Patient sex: M
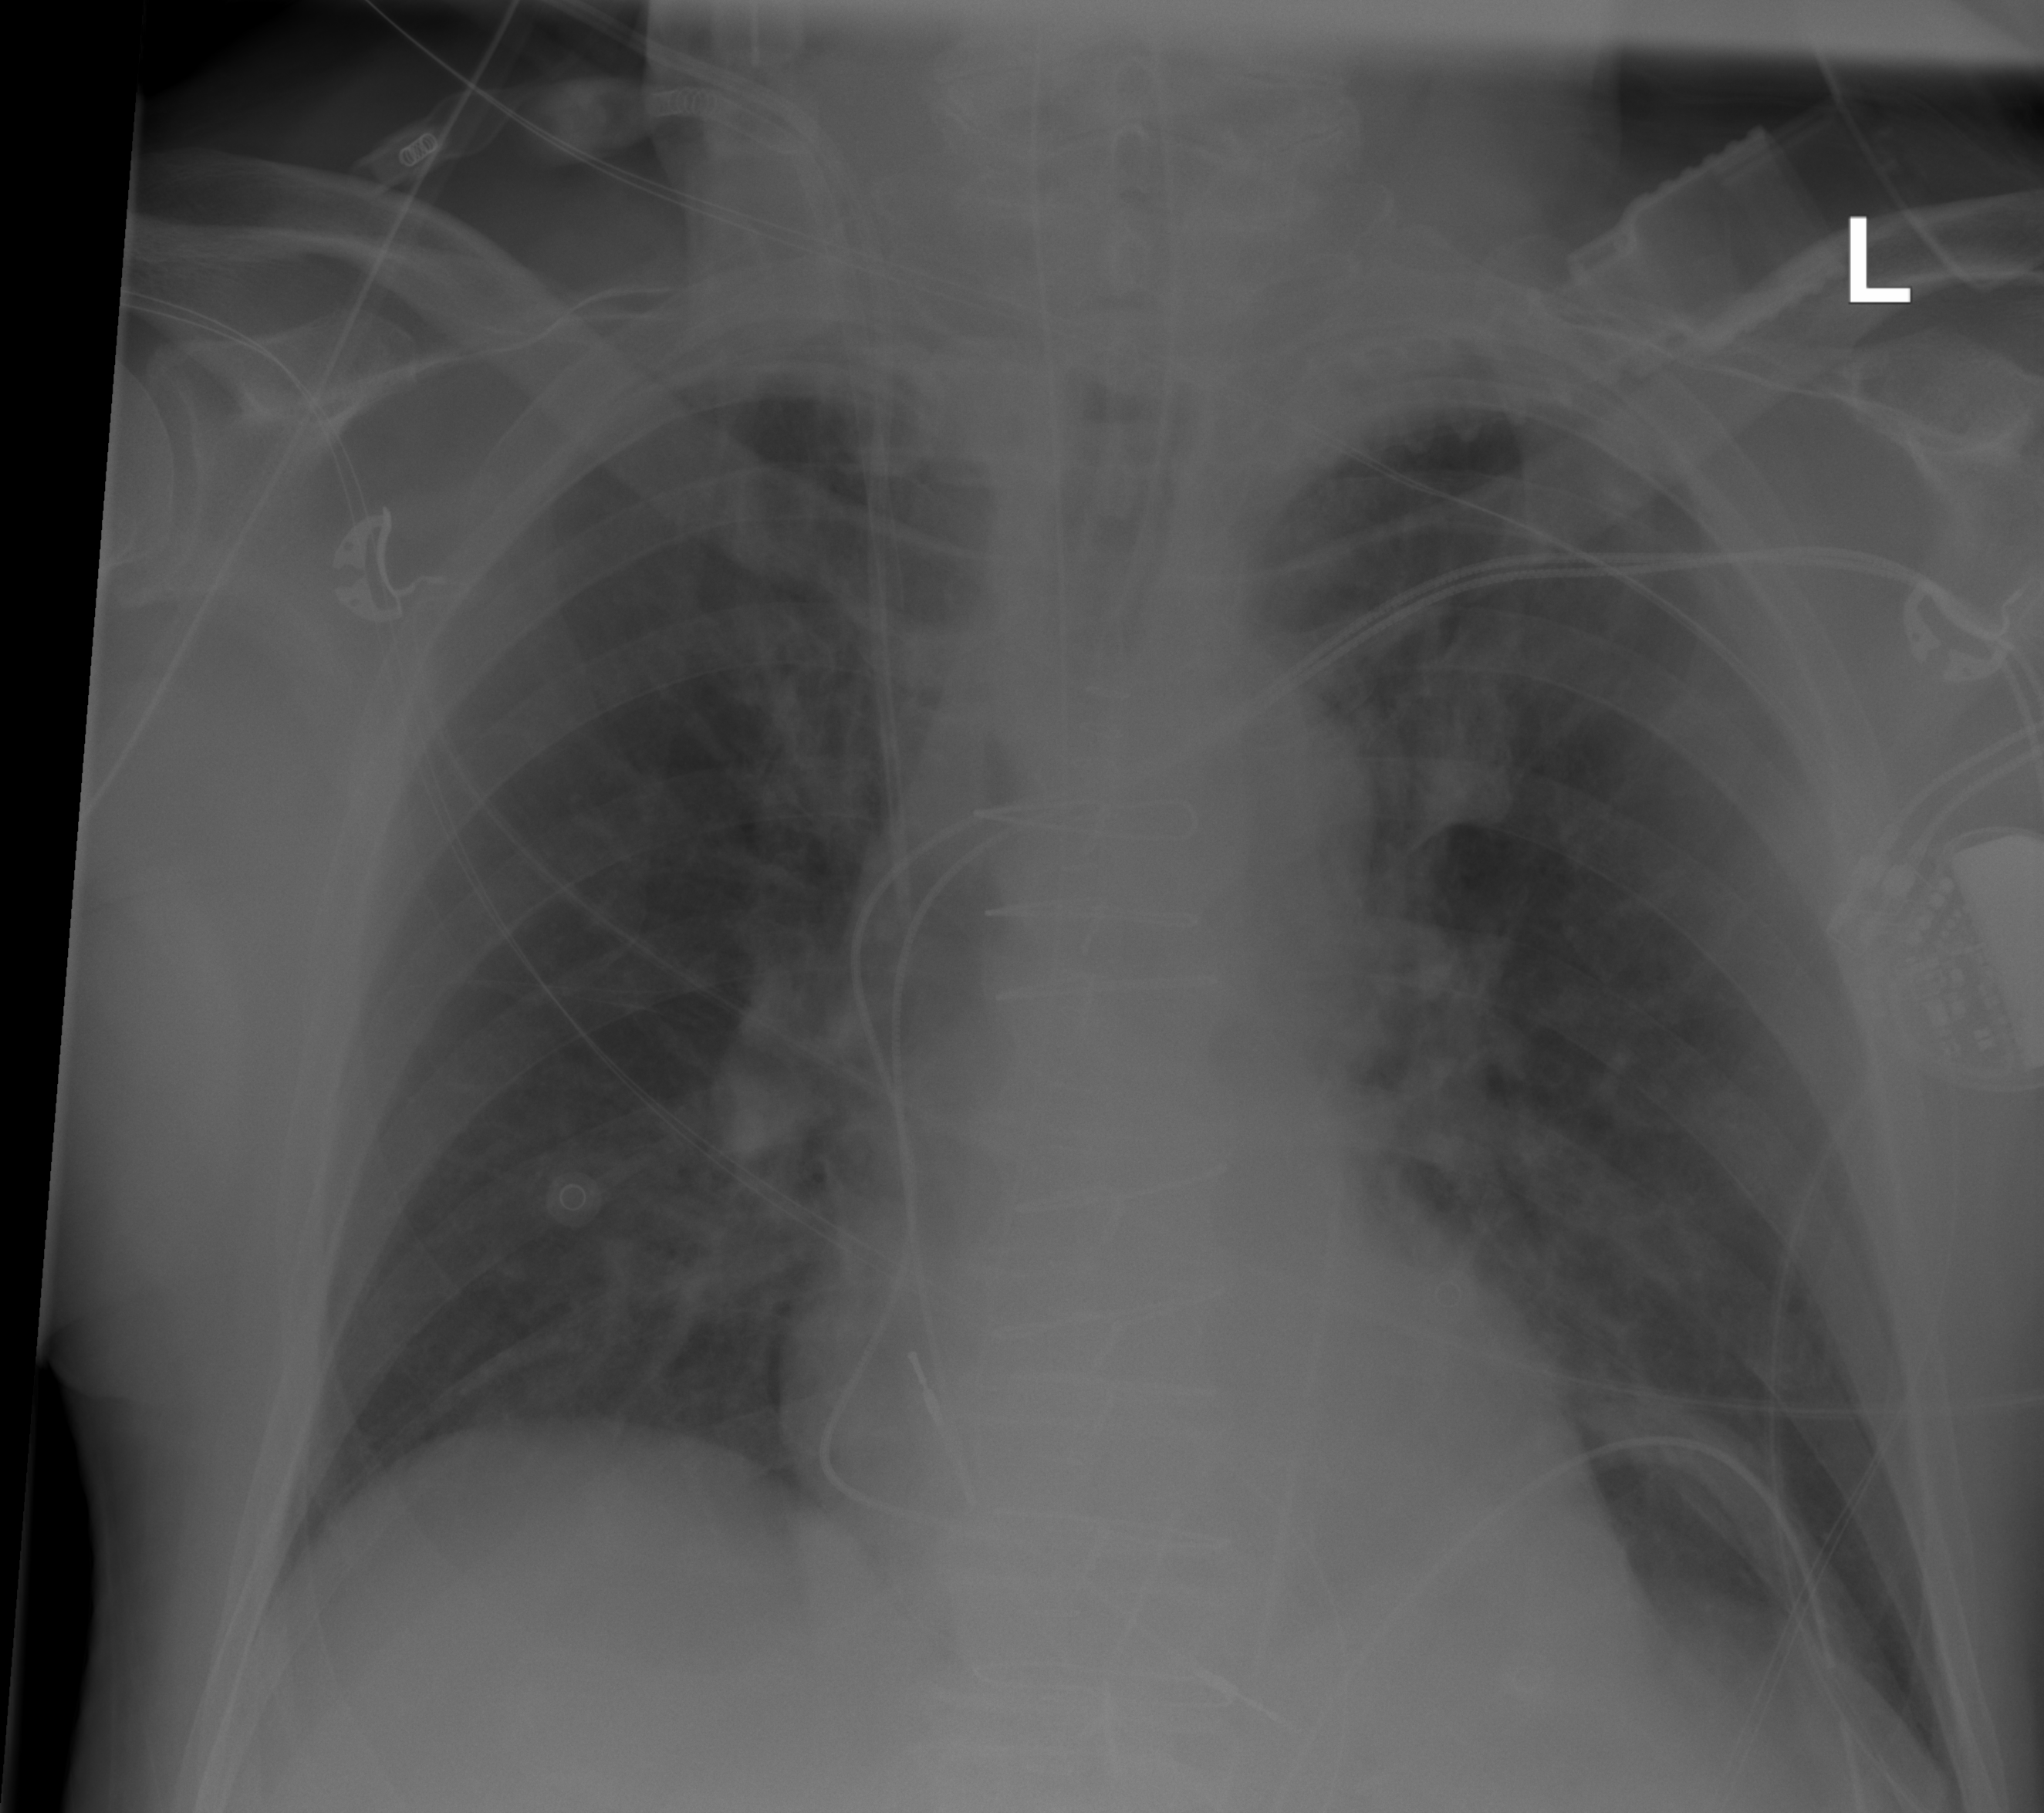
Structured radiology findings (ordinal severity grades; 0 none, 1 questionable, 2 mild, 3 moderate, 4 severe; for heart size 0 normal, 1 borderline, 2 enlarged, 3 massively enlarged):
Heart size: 0
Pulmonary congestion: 1
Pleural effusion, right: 0
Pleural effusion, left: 0
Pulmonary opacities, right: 0
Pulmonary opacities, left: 0
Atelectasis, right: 0
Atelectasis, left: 0